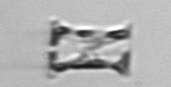
Label: Eucampia